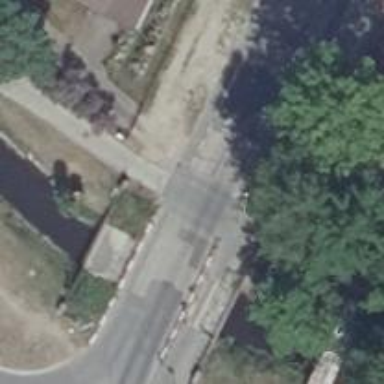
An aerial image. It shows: Bump for traffic calming.